九年级 · 解析几何
二次函数 $y=a x^{2}+b x+c(a \neq 0)$ 的部分图象如图, 图象过点 $(-1,0)$, 对称轴为直线 $x=2$, 下列结论：(1) $4 a+b=0$ ；(2) $a-b+c>0$; (3)当 $y<0$ 时, $x$ 的取值范围是 $x$ $<-1$ 或 $x>5$; (4) $5 a+c=0$; (5)当 $x>-1$ 时, $y$ 的值随 $x$ 值的增大而增大. 其中正确的结论有（）

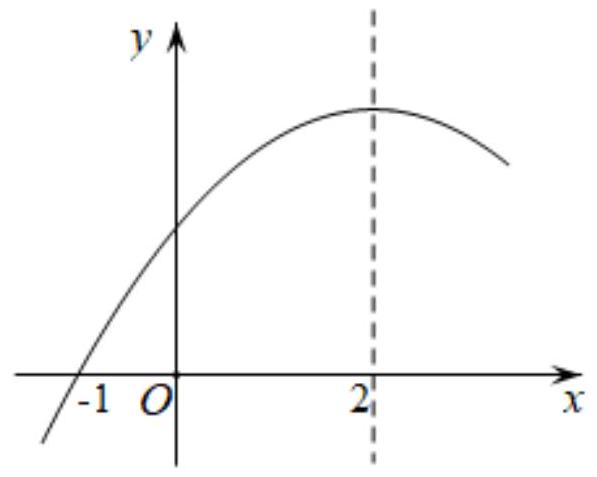
A. (1)(2)(3)
B. (2)(3)(4)
C. (1)(2)(4)
D. (1)(3)(4)

答案: D
解析: 根据拋物线的对称轴即可判断(1); 图象经过（-1，0）即可判断(2); 由抛物线的对称轴为直线 $x=2$, 与 $x$ 轴的一个交点为 $(-1,0)$, 得出拋物线与 $x$ 轴的另外一个交点为 $(5$, $0)$, 再根据抛物线开口向下得出当函数值 $y<0$ 时，自变量 $x$ 的取值范围是 $x<-1$ 或 $x>5$即可判断(3); 根据对称轴得到 $b=-2 a$, 且 $a-b+c=0$ 即可判断(4); 由于对称轴为直线 $x$ $=2$, 根据二次函数的性质得到当 $-1<x<2$ 时， $y$ 的值随 $x$ 值的增大而增大，当 $x>2$ 时，y 随 $x$ 的增大而减小，即可判断(5).

【详解】解: (1) $\because$ 拋物线的对称轴为直线 $x=-\frac{b}{2 a}=2$,

$\therefore b=-4 a$, 即 $4 a+b=0$, 故本结论正确;

(2) $\because$ 图象过点 $(-1,0)$,

$\therefore a-b+c=0$, 故本结论错误;

(3) $\because$ 抛物线与 $x$ 轴的一个交点为 $(-1,0)$, 对称轴为直线 $x=2$,

$\therefore$ 拋物线与 $x$ 轴的另一个交点为 $(5,0)$,

$\because$ 抛物线开口向下,

$\therefore$ 当 $y<0$ 时, $x$ 的取值范围是 $x<-1$ 或 $x>5$, 故本结论正确;

(4) $\because$ 对称轴为直线 $x=-\frac{b}{2 a}=2$,

$\therefore b=-4 a$,

$\because a-b+c=0$,
$\therefore 5 a+c=0$, 故本结论正确;

(5) $\because$ 对称轴为直线 $x=2$,

$\therefore$ 当 $-1<x<2$ 时, $y$ 的值随 $x$ 值的增大而增大,

当 $x>2$ 时, $y$ 随 $x$ 的增大而减小，故本结论错误.

故选: $D$.

【点睛】本题考查了二次函数图象与系数的关系: 二次函数 $y=a x^{2}+b x+c \quad(a \neq 0)$, 二次项系数 $a$ 决定拋物线的开口方向和大小，当 $a>0$ 时，抛物线向上开口; 当 $a<0$ 时, 抛物线向下开口；一次项系数 $b$ 和二次项系数 $a$ 共同决定对称轴的位置，当 $a$ 与 $b$ 同号时（即 $a b>0$ ),对称轴在 $y$ 轴左; 当 $a$ 与 $b$ 异号时（即 $a b<0$ ), 对称轴在 $y$ 轴右; 常数项 $c$ 决定拋物线与 $y$ 轴交点. 抛物线与 $y$ 轴交于 $(0, c)$; 抛物线与 $x$ 轴交点个数由 $\triangle$ 决定, $\triangle=b^{2}-4 a c>0$ 时,抛物线与 $x$ 轴有 2 个交点; $\triangle=b^{2}-4 a c=0$ 时, 拋物线与 $x$ 轴有 1 个交点; $\triangle=b^{2}-4 a c<0$ 时, 抛物线与 $x$ 轴没有交点.